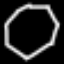
Label: octagon